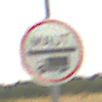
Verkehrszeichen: Mautpflicht
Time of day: SunriseSunset
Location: Outdoor (RoadRail)
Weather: PartlyCloudy
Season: NotSpecified
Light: Natural